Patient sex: M
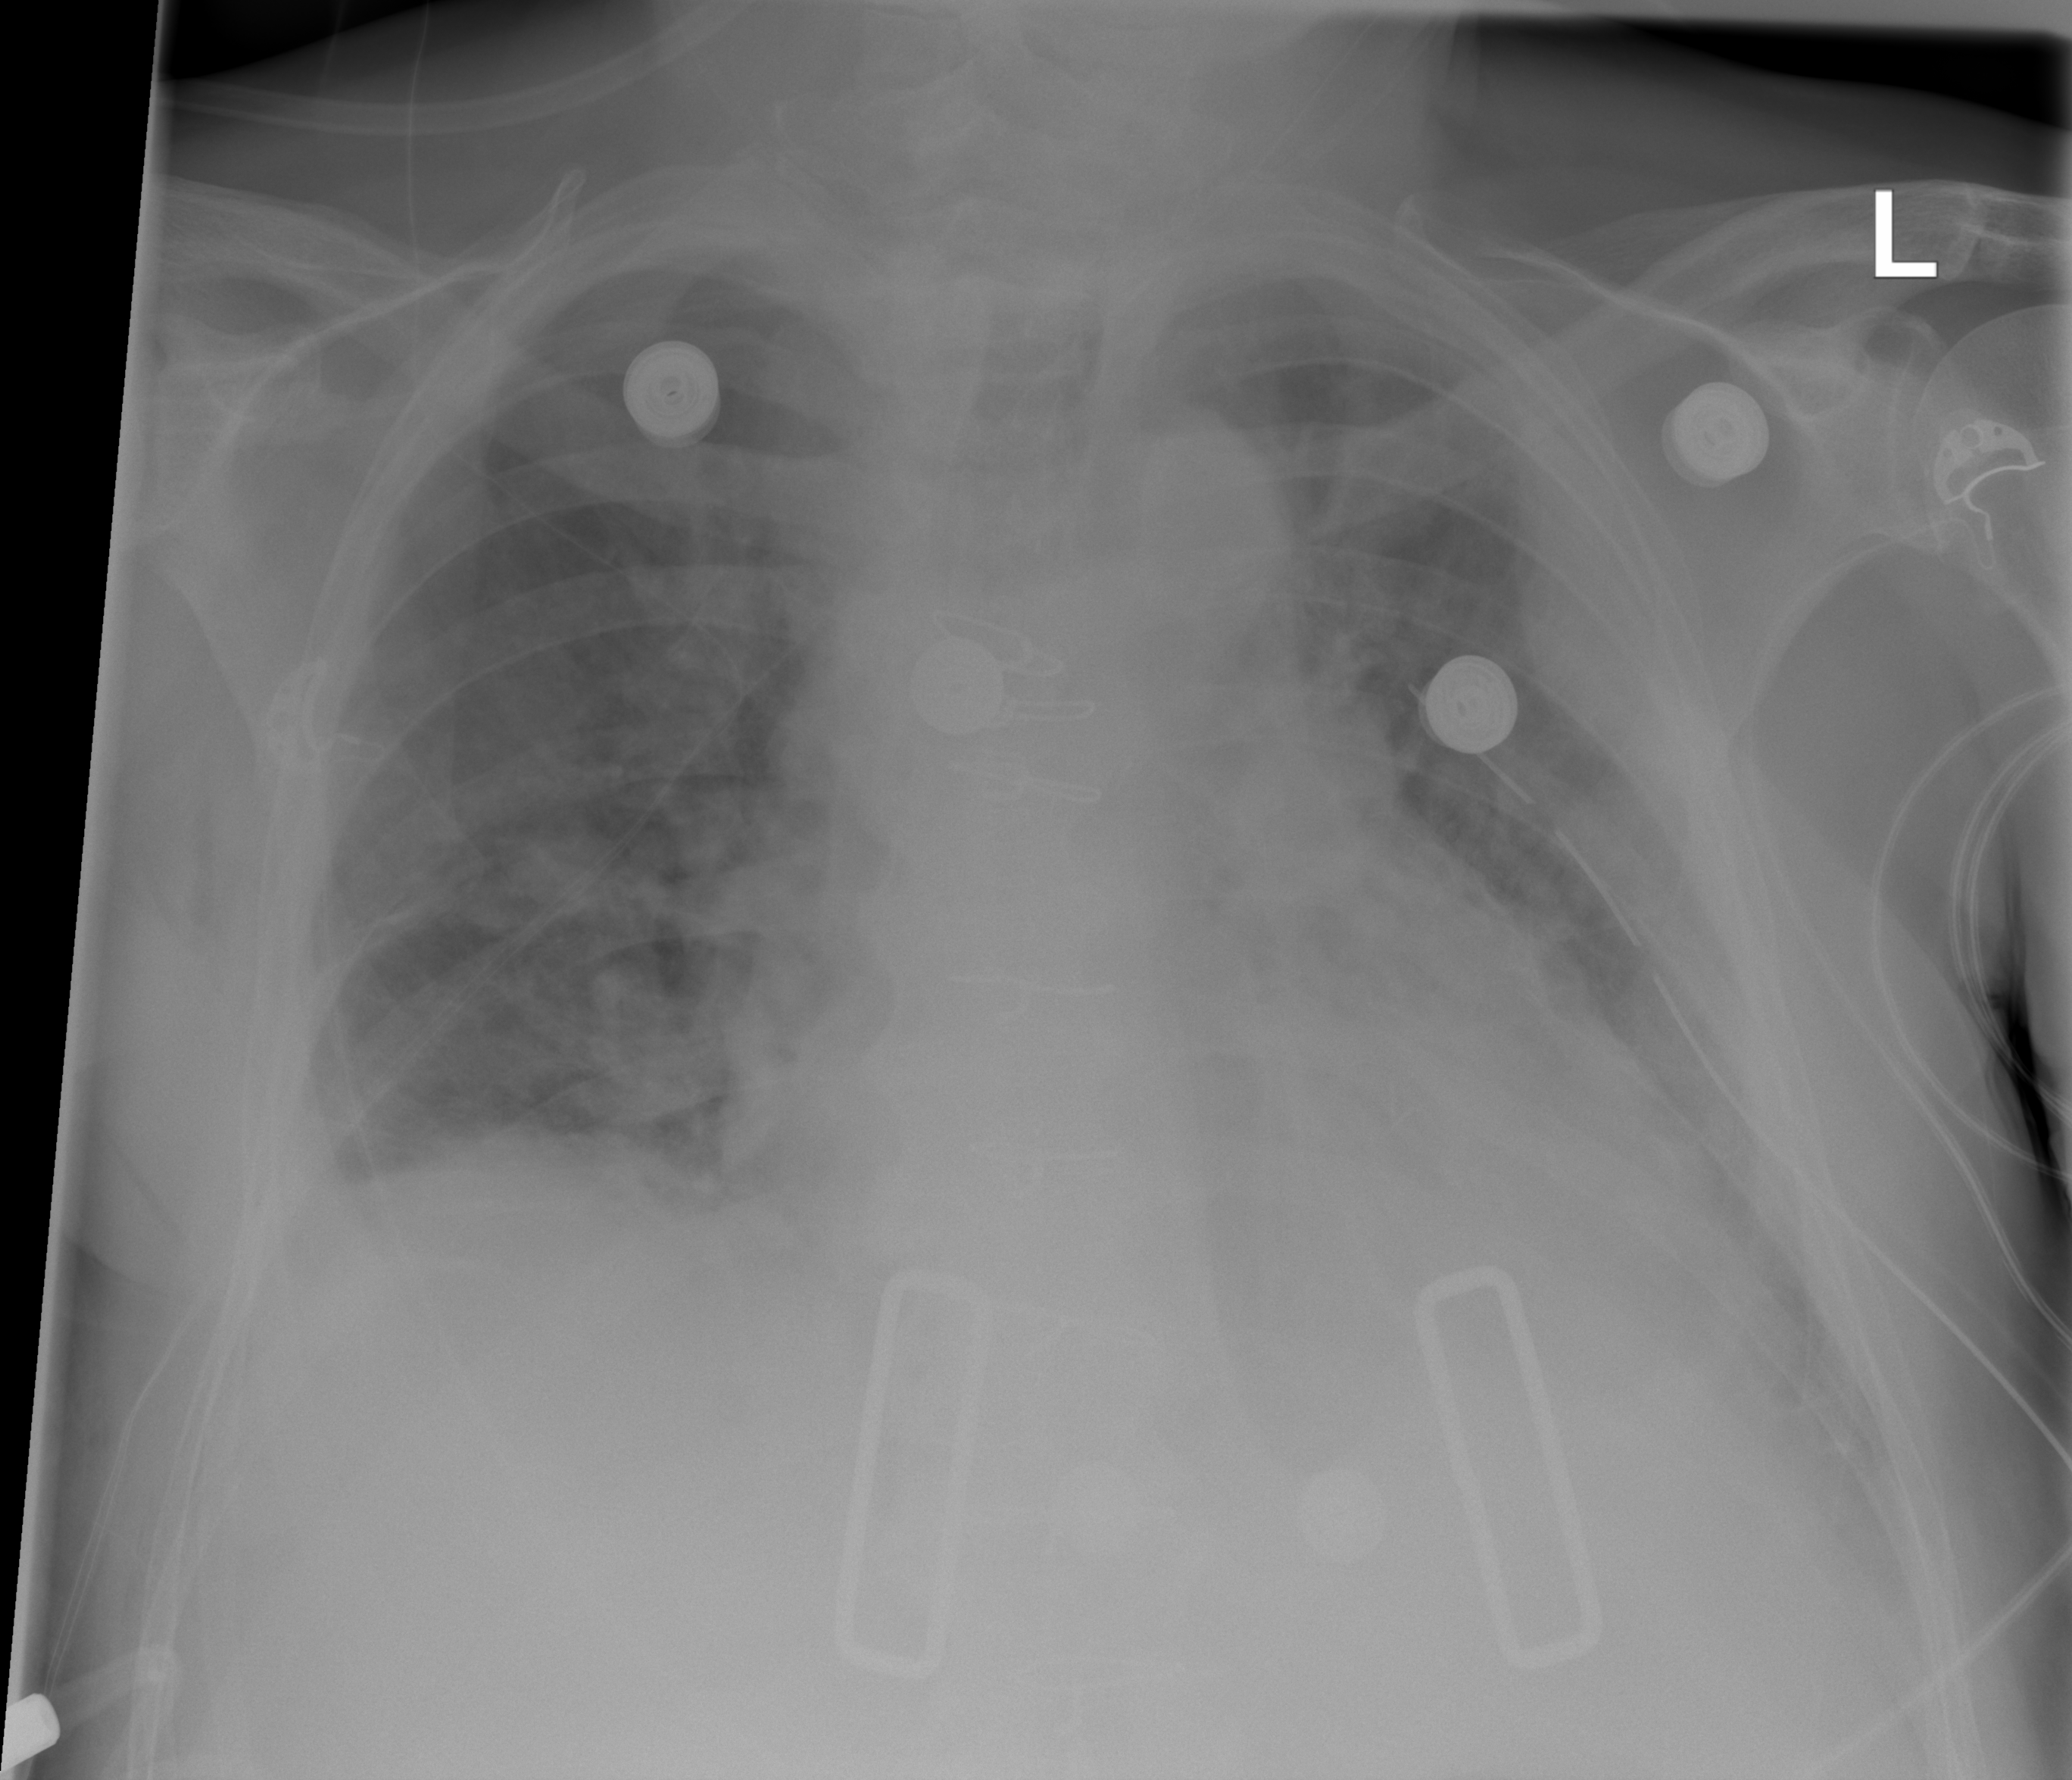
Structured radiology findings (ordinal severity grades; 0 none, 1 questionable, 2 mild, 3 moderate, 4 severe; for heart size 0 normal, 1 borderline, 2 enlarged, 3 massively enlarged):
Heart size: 2
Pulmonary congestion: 2
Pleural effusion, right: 2
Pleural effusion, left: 3
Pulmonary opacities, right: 2
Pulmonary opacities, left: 2
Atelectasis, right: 2
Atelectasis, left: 2